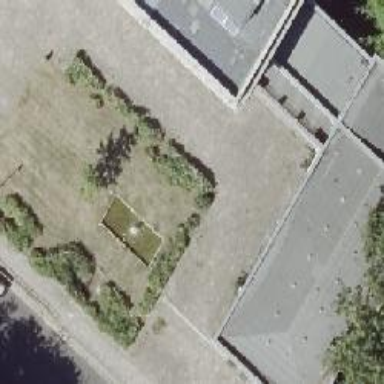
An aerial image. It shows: Fountain.